Interaction volume radius: 5 \u00c5
Interaction volume height: 10 \u00c5
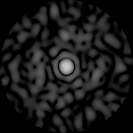
Disorder parameter: 0.8614